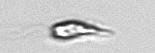
Label: Euglena